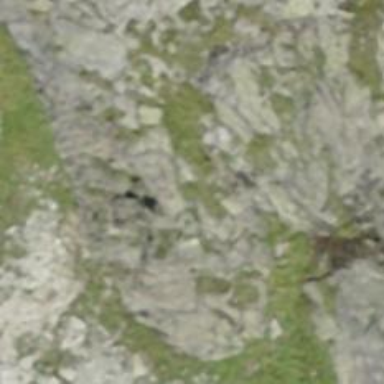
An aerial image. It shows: Natural cliff.